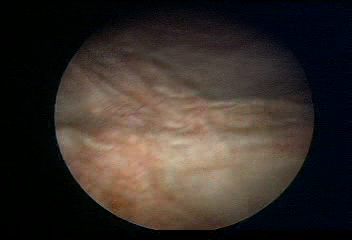
Modality: WLC
Class: Normal mucosa
Bladder cancer association: No